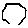
Label: hexagon